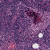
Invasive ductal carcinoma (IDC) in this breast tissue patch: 0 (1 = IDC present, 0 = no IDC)